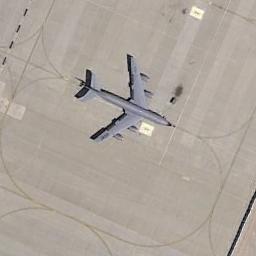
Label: airplane